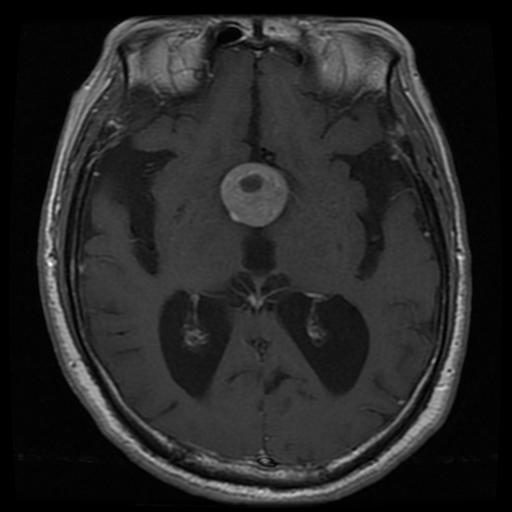
Label: pituitary